Question: I'm trying to show a simple tab-menu on a web page. I'm using a pretty basic and well-used pattern, which is working fine except that when I test the page in Chrome (well, Chromium but afaik it's the same) I see a 1-pixel wide artifact that I can't seem to mask.
Here's the test code:
'''
<!DOCTYPE html>
<html>
<head>
<title>One pixel menu bug</title>
<style>
body {
font-family: sans-serif;
margin: 0;
}
h1 {margin-bottom: 1em}
#menu {
padding-top: .3em;
padding-bottom: 0;
z-index: 1;
background: black;
font-size: 1em;
margin-top: 0.5em;
}
#menu ul {
list-style: none;
border: 0 none;
padding: 0;
margin-left: 2em;
border-bottom: 1px solid black;
}
#menu li {
display: inline;
margin-right: .15em;
background-color: white;
}
#menu li a {
text-decoration: none;
color: #99a;
padding: 0px 12px;
}
#menu a.selected {
font-weight: bold;
color: black;
border-bottom: 2px solid white;
}
</style>
</head>
<body>
<h1>Site title here</h1>
<div id="header">
<div id="menu">
<ul>
<li><a href="#">Are we not men?</a></li>
<li><a href="#" class="selected">We are Devo</a></li>
</ul>
</div>
</div>
<p>Lorem ipsum</p>
</body>
</html>
'''
and the result I see with Chrome (left) and Firefox (right):

Removing the font-family line of the style declaration makes the problem disappear, but I don't want to do that for the main site. Explanations as to what's going on, or suggestions for work-arounds welcome!
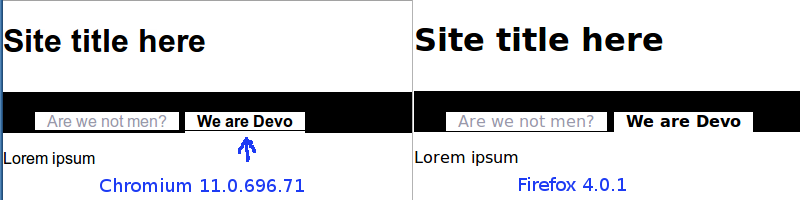
Answer: Not all browsers will render the font exactly the same height. Besides, you're mixing pixel measurements with point measurements (em), which can cause rounding problems too.
I think you can easily fix this by specifying either a line height, or an exact height for the menu item. And/or set their position relative to the bottom of the menu. As far as I can tell you do neighter, so their exact position is now entirely based on the height of the rendered font.